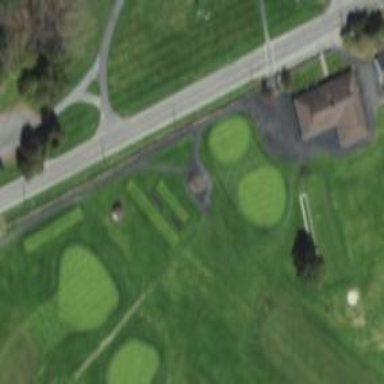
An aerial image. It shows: Golf tee.